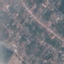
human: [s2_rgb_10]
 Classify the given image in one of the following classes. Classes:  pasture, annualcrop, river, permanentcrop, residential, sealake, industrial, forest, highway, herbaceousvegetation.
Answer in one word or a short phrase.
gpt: Residential